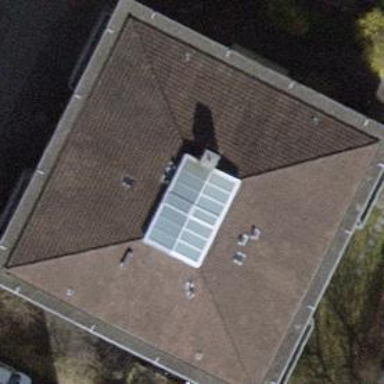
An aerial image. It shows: Apartment building with hipped roof.